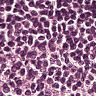
Metastatic tissue present: no